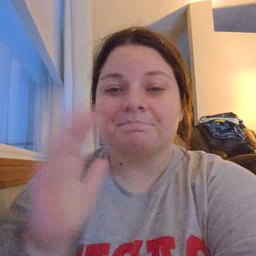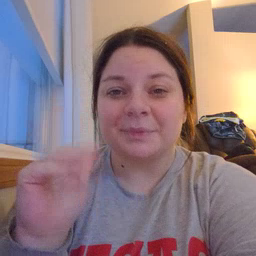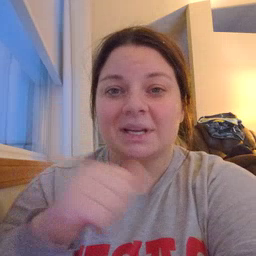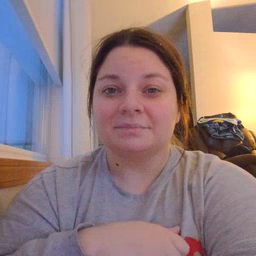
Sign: bye